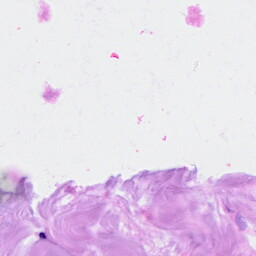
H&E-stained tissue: Breast